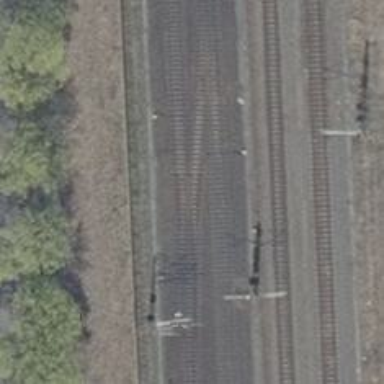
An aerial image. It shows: Railway with electrified contact lines.